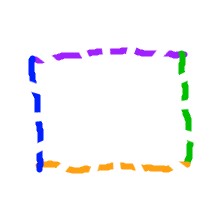
Shape: rectangle